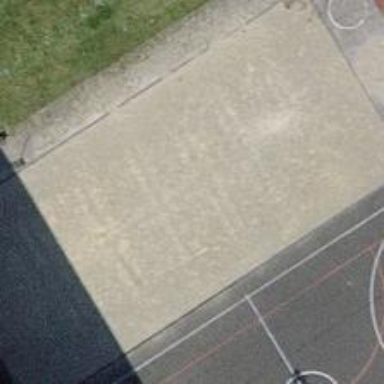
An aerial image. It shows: Athletics pitch with sandy surface for leisure land activities.